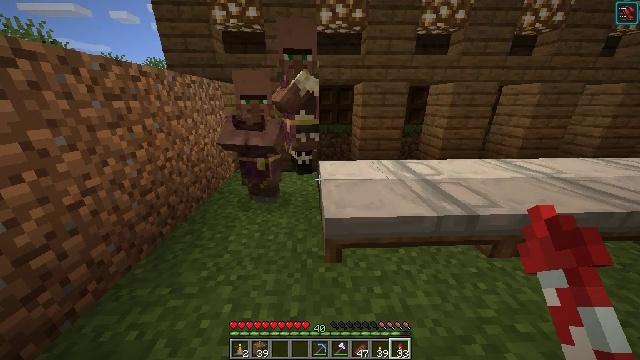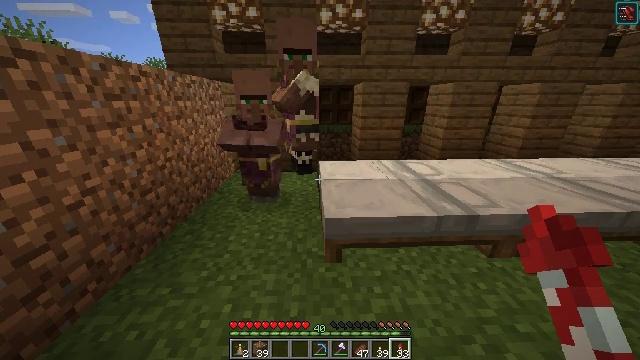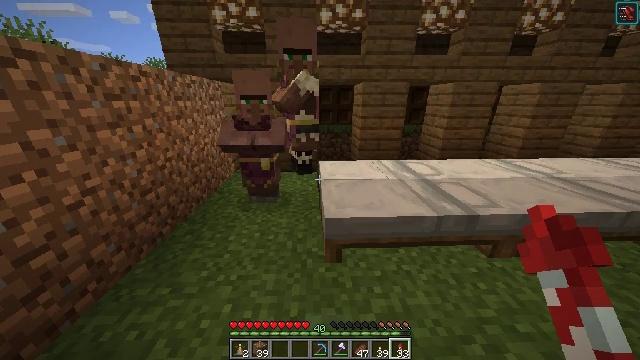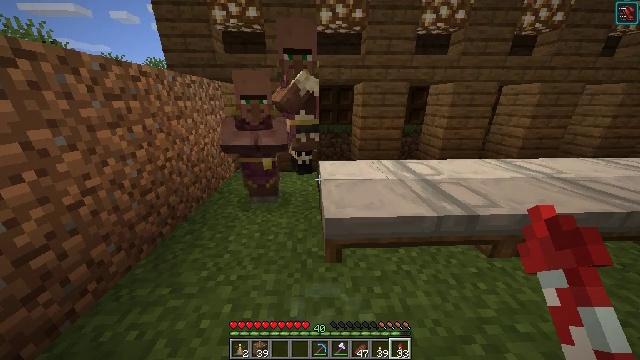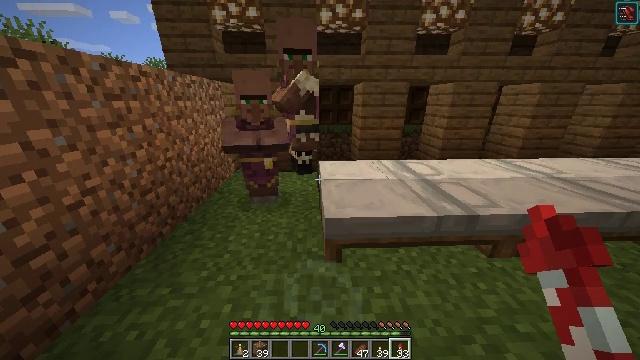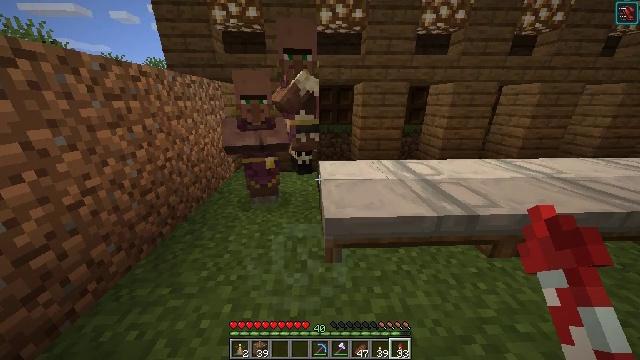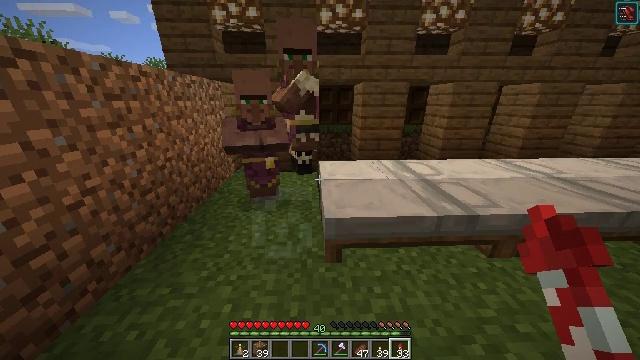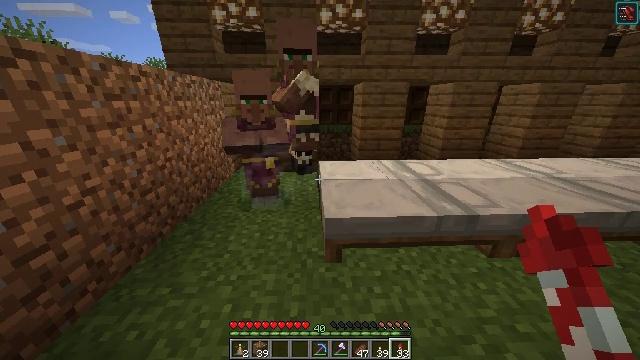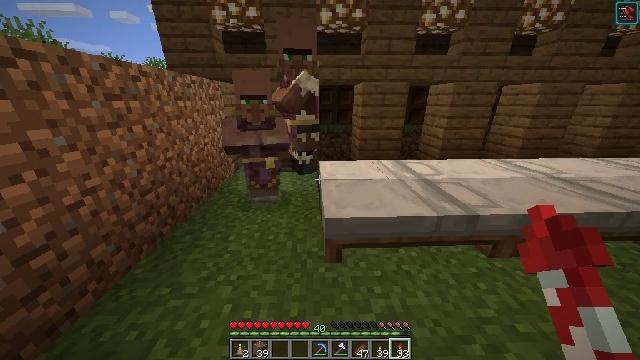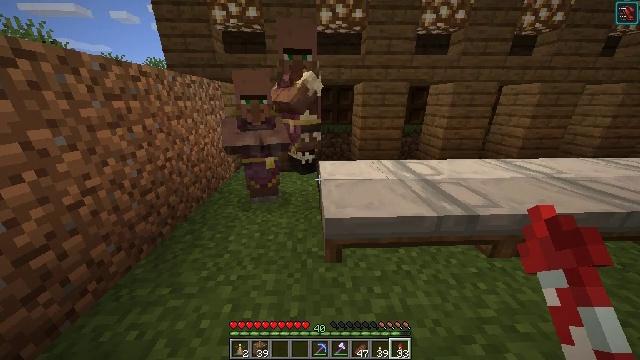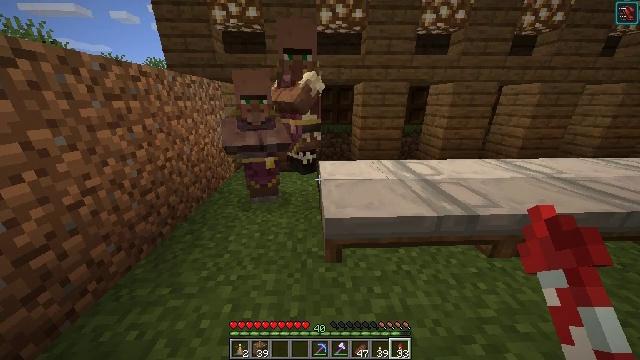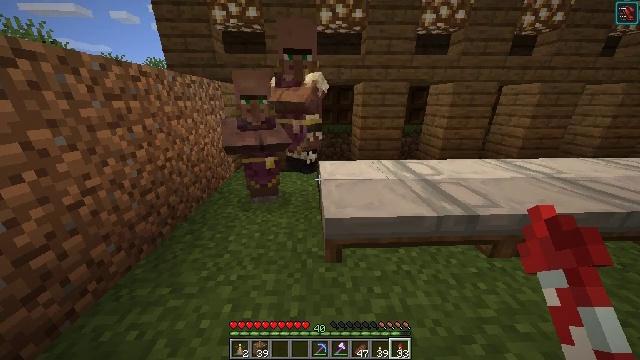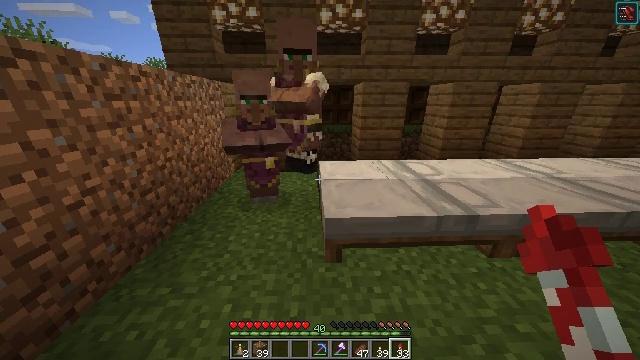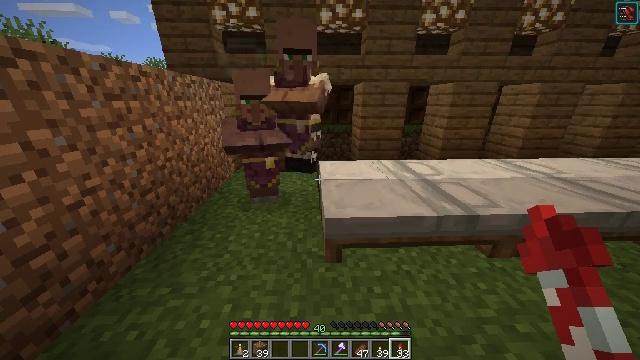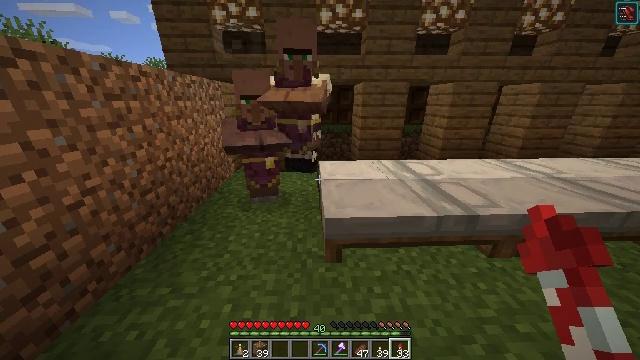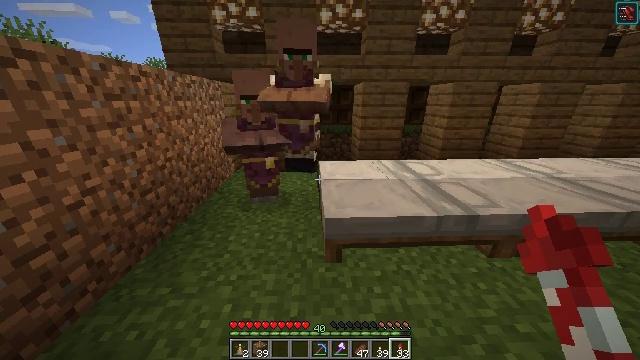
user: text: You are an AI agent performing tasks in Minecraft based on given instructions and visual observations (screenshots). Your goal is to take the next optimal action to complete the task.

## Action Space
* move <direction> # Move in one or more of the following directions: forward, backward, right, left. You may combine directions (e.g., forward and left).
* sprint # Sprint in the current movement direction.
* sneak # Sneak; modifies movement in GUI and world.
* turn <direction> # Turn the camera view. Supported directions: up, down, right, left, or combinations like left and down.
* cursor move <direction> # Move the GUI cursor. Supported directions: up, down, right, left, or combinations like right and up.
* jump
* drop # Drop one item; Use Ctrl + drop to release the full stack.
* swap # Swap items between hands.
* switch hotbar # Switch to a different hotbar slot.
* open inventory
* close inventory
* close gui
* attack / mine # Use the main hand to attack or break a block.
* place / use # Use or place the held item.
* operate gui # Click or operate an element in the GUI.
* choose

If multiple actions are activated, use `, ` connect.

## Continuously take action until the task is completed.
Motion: motion action
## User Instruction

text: Recover the brewing stand by mining it.
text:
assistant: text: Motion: no_op
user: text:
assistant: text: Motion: no_op
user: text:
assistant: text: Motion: no_op
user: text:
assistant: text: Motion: no_op
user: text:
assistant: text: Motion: no_op
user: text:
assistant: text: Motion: no_op
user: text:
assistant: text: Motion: no_op
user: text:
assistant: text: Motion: no_op
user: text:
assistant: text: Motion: no_op
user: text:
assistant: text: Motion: no_op
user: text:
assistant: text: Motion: no_op
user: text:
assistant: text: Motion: no_op
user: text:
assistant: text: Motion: no_op
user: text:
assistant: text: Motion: no_op
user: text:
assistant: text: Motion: no_op
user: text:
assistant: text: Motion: no_op
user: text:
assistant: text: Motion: no_op
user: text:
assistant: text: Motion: no_op
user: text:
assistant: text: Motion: no_op
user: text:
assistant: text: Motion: no_op
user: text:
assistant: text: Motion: no_op
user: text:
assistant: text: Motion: no_op
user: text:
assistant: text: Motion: no_op
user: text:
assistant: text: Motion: no_op
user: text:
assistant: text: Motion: no_op
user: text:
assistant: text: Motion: no_op
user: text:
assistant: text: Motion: no_op
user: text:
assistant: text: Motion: no_op
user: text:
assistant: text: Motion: no_op
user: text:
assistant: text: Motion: no_op